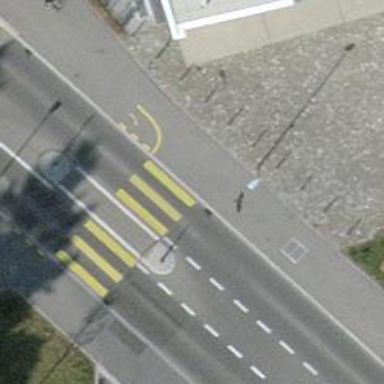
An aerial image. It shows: Zebra crossing with island.